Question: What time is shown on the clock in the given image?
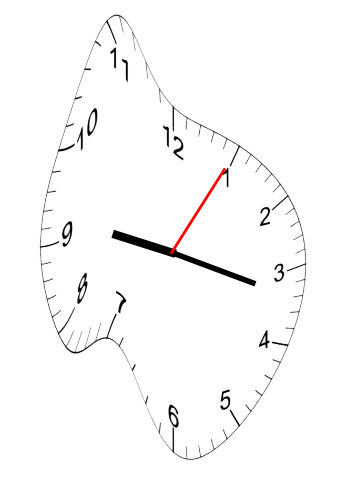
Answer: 09:17:05